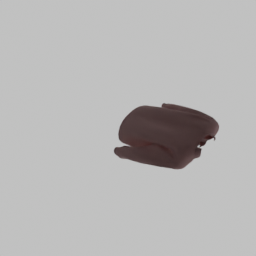
Label: people